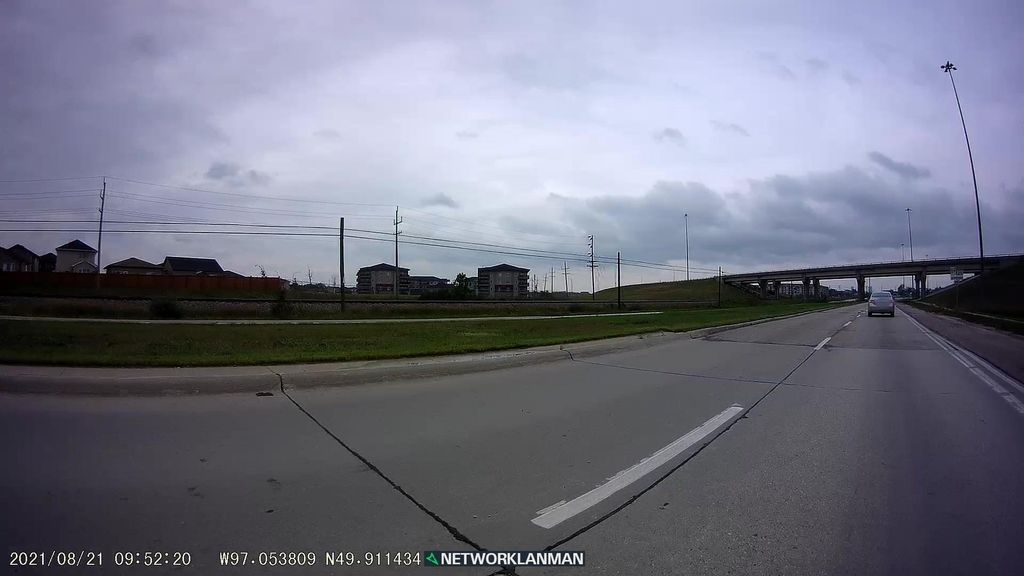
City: winnipeg